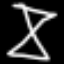
Label: hourglass